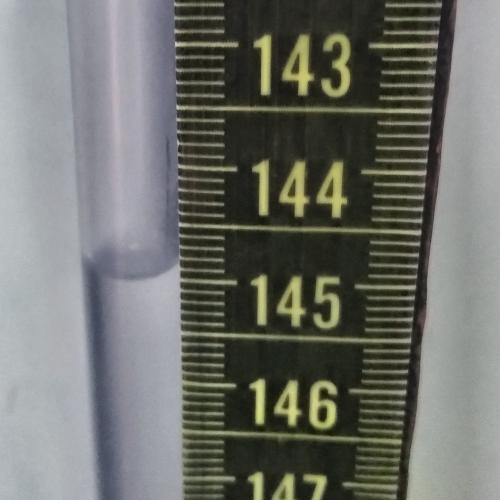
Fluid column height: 144.9 cm